Interaction volume radius: 10 \u00c5
Interaction volume height: 25 \u00c5
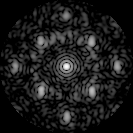
Disorder parameter: 0.4148